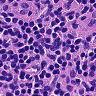
Metastatic tissue present: no